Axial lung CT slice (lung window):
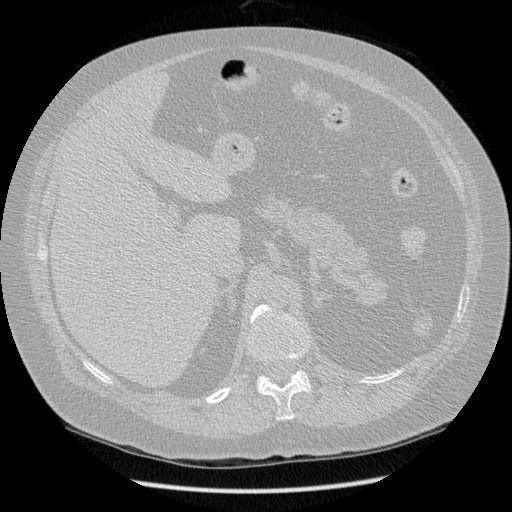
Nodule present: no